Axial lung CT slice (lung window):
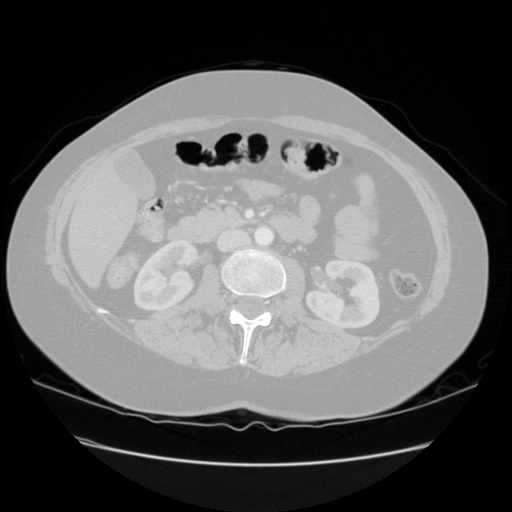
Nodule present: no